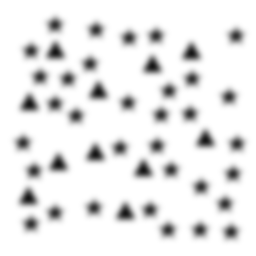
Squares: 0
Triangles: 11
Stars: 33
Total shapes: 44